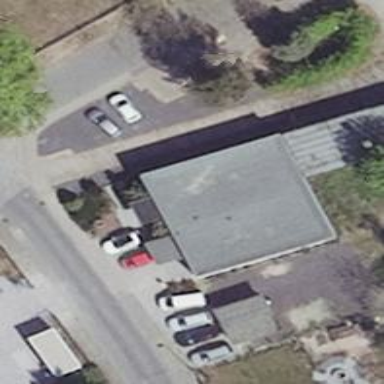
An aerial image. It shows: Car shop.